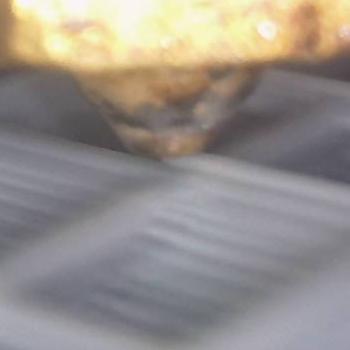
Flow rate: 74%